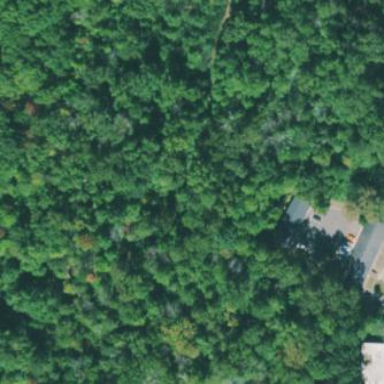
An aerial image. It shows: Beautiful woodland area.